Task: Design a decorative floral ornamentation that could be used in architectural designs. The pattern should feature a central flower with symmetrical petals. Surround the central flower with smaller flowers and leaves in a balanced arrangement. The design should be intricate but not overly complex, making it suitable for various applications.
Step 1833:
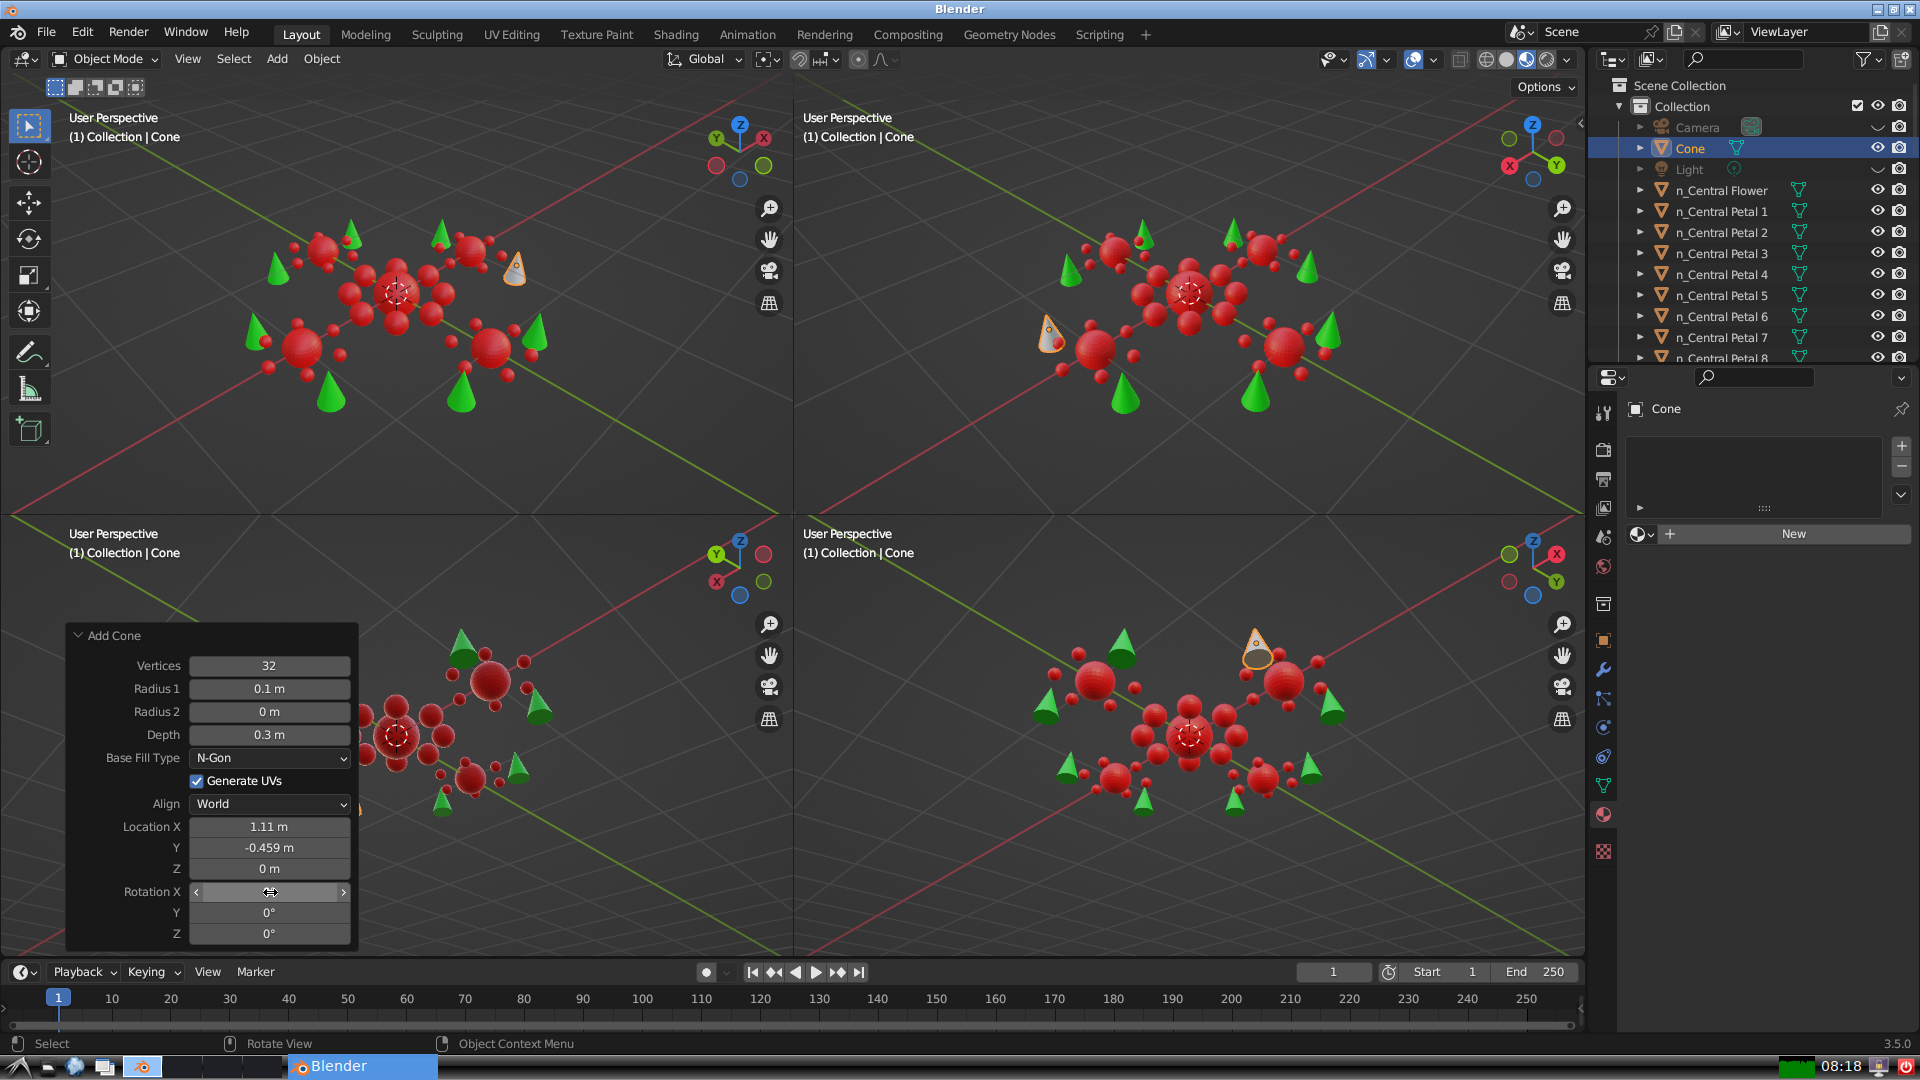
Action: {"mouse_move": [270, 913]}